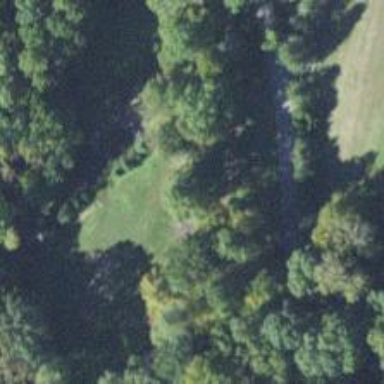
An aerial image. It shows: Path designated for golf carts.